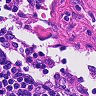
Metastatic tissue present: no